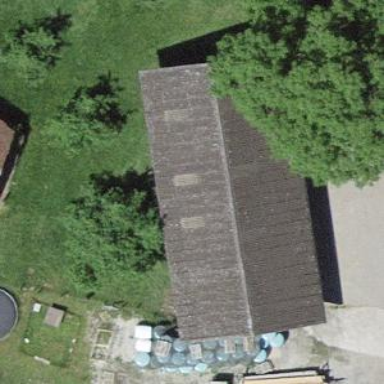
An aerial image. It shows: Rural barn.